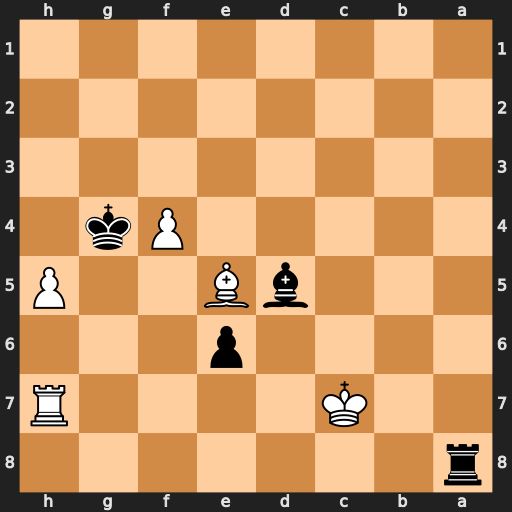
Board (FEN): r7/2K4R/4p3/3bB2P/5Pk1/8/8/8
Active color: b
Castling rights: -
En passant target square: -
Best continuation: Ra7+ Kd6 Rxh7